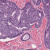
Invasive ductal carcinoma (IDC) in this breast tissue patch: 0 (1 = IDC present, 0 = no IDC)